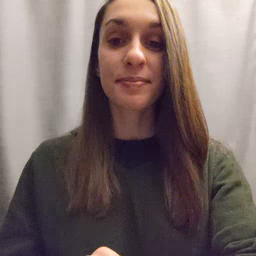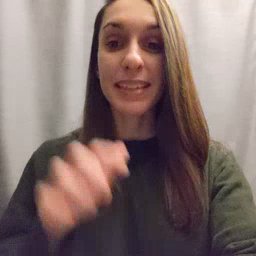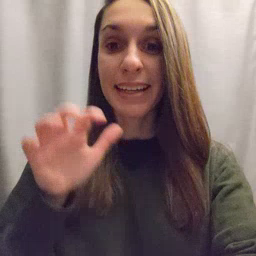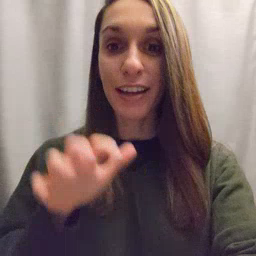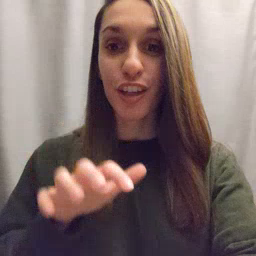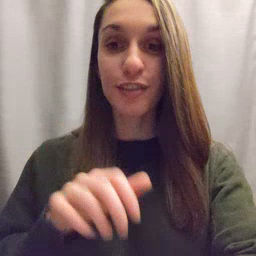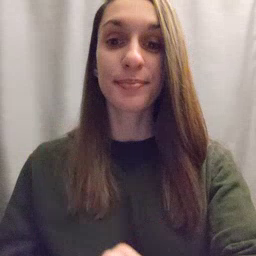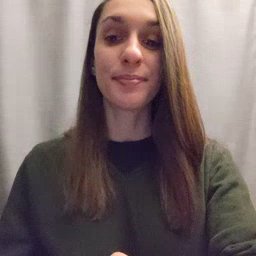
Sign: alligator